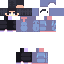
A female human skin with pale skin, wearing brown long hair dressed in a blue hoodie and black pants, featuring a closed mouth.